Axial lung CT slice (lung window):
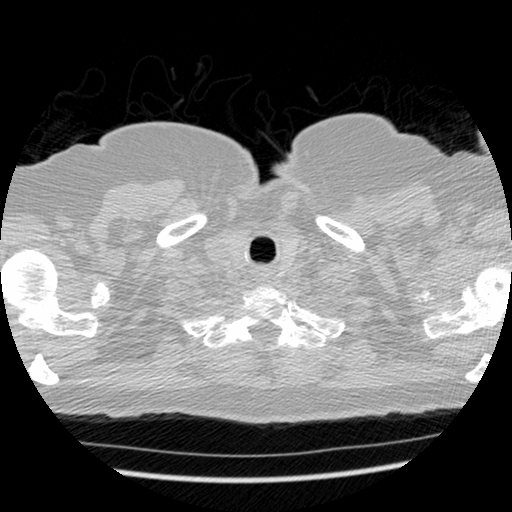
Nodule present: no